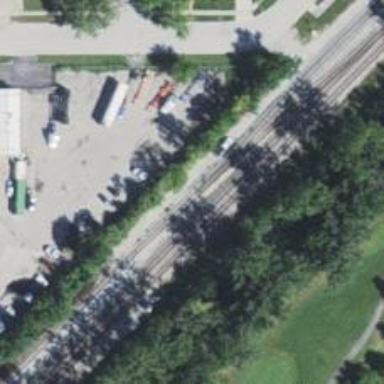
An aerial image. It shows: Rail spur service.